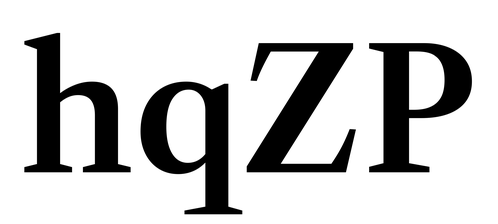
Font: LibreCaslonText_SemiBold